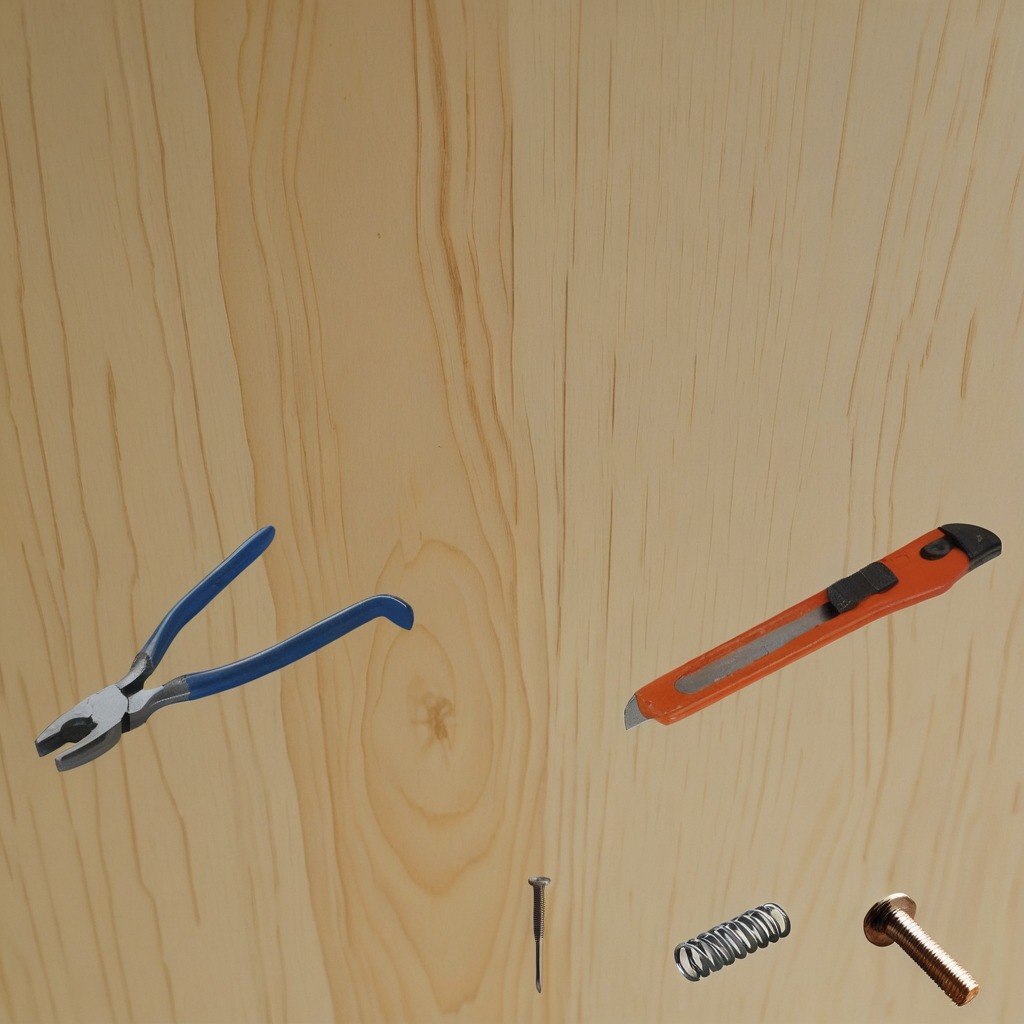
A utility knife, a metal machine screw, an iron nail, a pair of pliers, and a coiled metal spring are lying on the plywood surface.